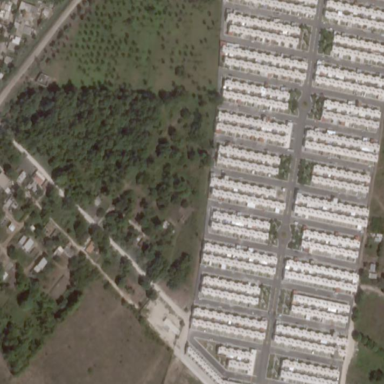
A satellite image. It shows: Residential area.